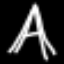
Label: The Eiffel Tower